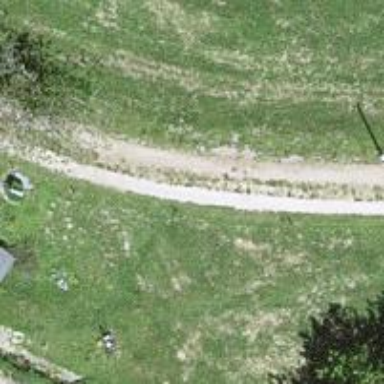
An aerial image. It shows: Service road with grass surface. The track type is grade 3.